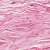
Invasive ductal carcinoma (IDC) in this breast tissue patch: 0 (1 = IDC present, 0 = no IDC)